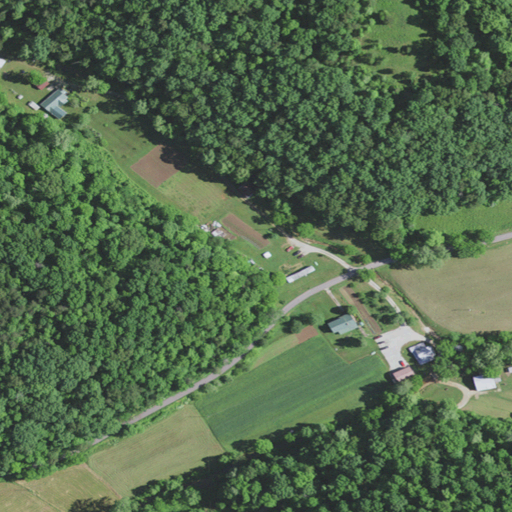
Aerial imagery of valley in Kentucky named Big Hollow containing deciduous forest, open development, pasture, low intensity development, and mixed forest